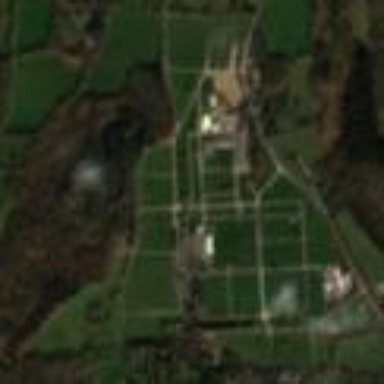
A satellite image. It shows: Showground events centre with leisure land.